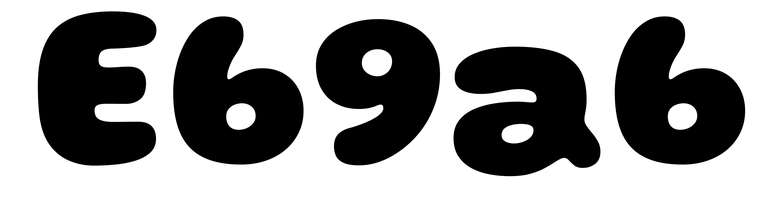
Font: Gluten_ExtraBold